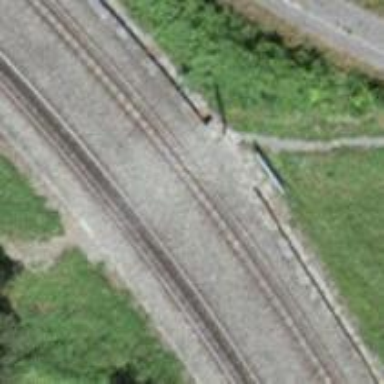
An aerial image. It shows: Uncontrolled level crossing along the railway.